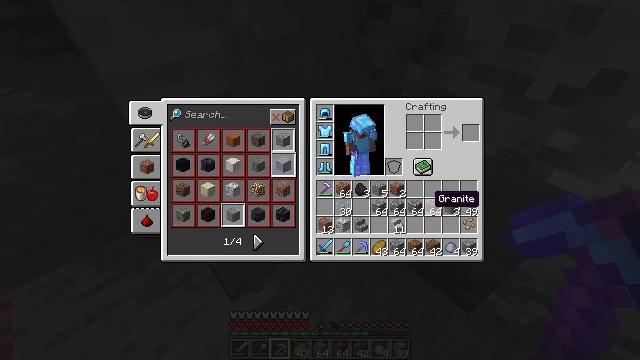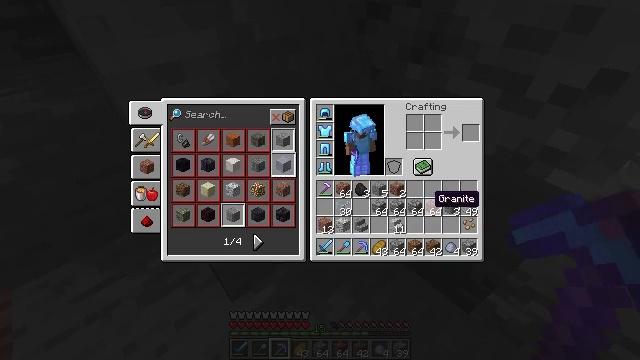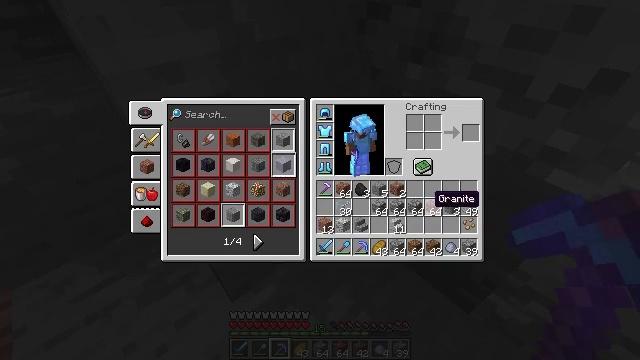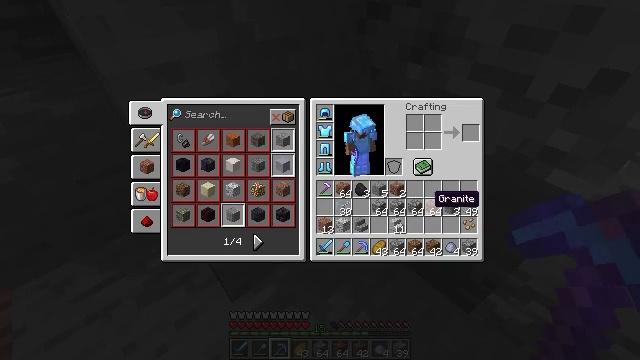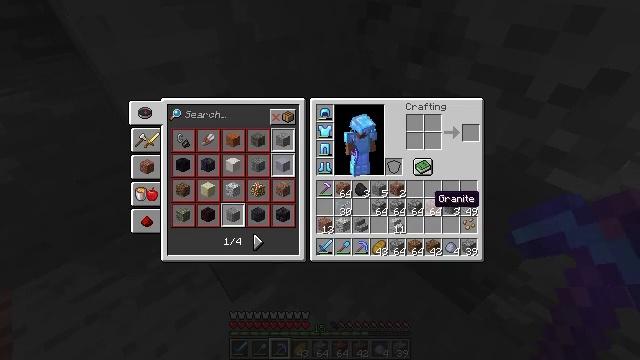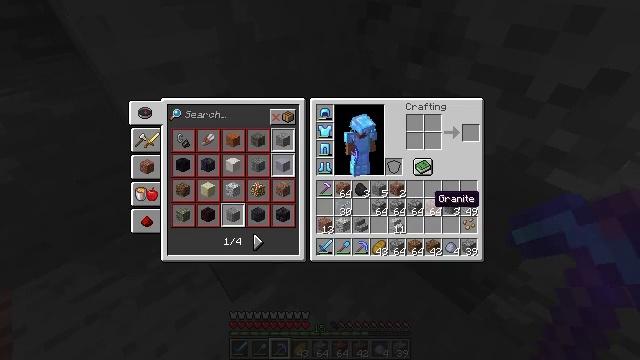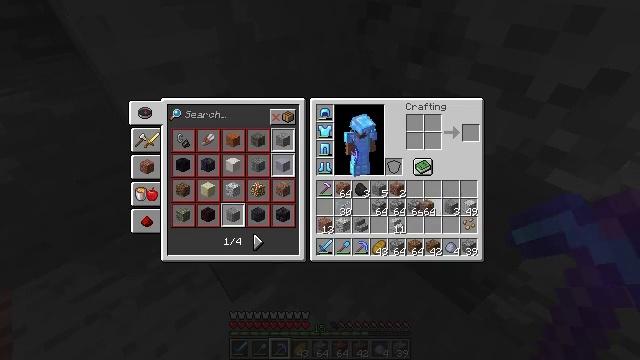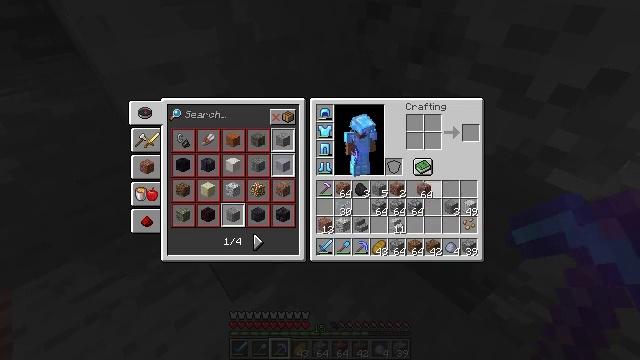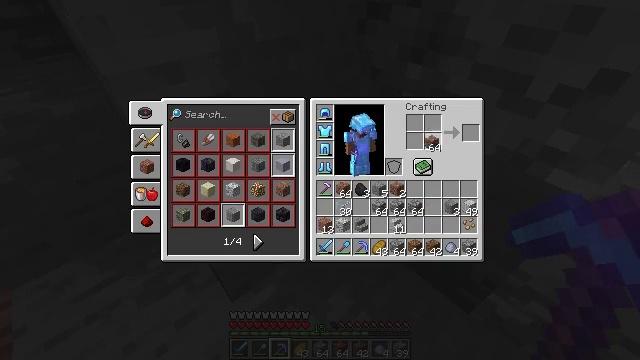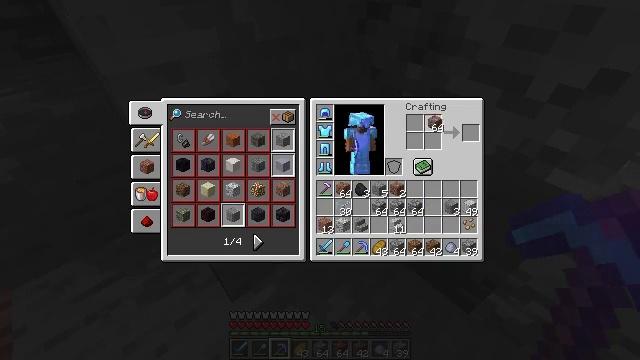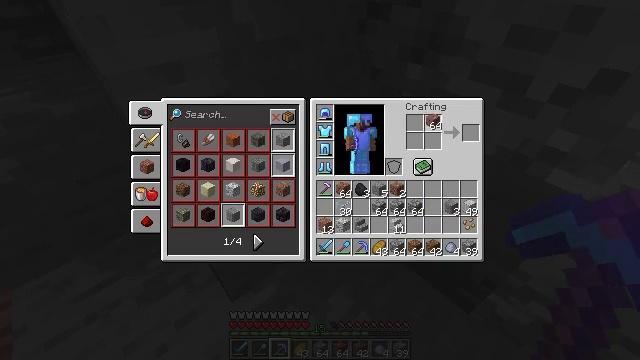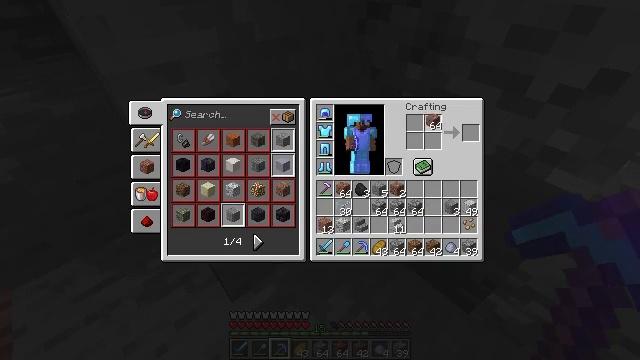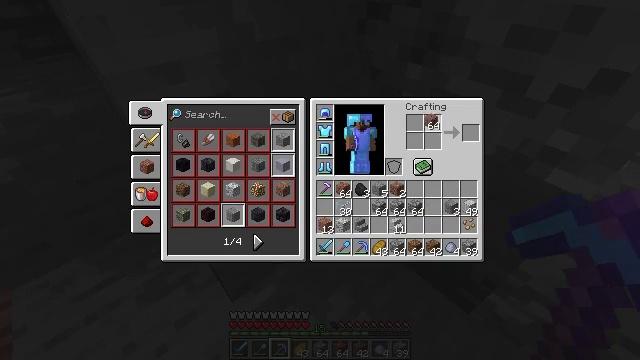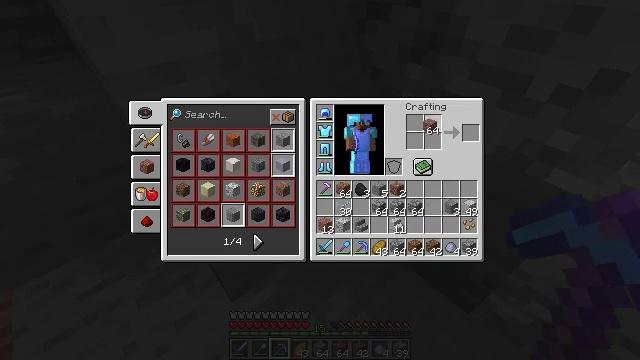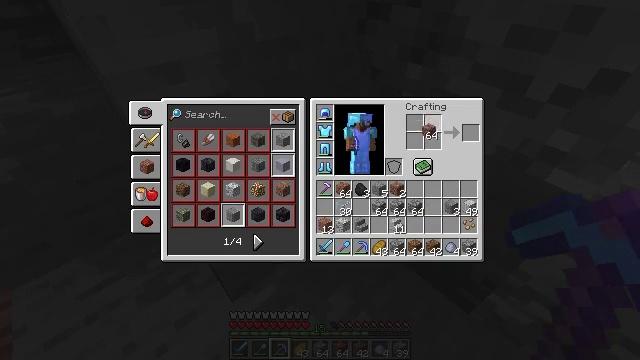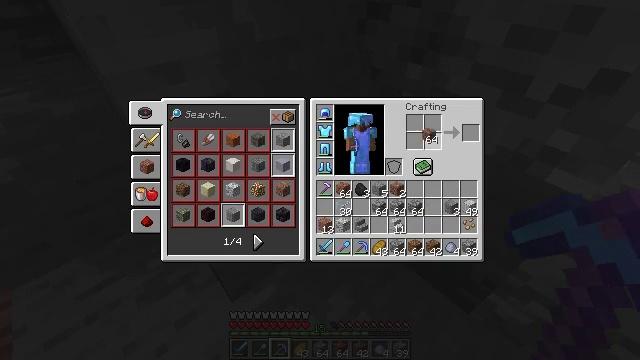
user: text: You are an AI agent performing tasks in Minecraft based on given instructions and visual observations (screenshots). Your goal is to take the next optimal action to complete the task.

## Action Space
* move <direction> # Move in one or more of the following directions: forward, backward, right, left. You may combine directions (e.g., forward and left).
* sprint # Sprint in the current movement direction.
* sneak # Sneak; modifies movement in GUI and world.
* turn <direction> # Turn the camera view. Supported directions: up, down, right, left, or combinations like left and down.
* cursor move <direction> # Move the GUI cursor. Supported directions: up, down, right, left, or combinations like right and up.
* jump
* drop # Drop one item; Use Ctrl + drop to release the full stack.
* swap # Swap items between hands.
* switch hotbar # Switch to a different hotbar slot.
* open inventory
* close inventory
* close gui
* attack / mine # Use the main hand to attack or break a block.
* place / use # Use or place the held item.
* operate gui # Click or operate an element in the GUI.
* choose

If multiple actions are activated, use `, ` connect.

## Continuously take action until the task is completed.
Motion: motion action
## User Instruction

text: Open a crafting table to make polished granite.
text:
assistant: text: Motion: no_op
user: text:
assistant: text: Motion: no_op
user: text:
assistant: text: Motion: no_op
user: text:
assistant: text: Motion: no_op
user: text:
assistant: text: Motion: no_op
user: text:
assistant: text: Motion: operate gui
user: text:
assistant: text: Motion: cursor move up, operate gui
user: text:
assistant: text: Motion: cursor move right and up
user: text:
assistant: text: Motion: cursor move up
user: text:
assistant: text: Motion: no_op
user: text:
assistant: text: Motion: no_op
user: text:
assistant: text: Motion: no_op
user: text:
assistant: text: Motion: no_op
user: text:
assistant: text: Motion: no_op
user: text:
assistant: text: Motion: no_op
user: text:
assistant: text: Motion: operate gui
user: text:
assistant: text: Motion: operate gui
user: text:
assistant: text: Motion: operate gui
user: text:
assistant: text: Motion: cursor move up, operate gui
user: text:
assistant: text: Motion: operate gui
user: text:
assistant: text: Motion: operate gui
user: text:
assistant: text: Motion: operate gui
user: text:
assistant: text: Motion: operate gui
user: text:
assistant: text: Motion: operate gui
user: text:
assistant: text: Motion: operate gui
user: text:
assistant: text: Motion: operate gui
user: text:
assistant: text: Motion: no_op
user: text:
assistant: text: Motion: no_op
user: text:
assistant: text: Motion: cursor move right
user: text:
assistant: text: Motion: cursor move right